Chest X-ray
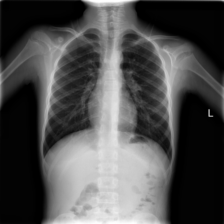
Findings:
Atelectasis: negative
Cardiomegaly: negative
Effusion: negative
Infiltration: negative
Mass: negative
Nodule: negative
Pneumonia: negative
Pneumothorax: negative
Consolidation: negative
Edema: negative
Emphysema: negative
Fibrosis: negative
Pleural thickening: negative
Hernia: negative